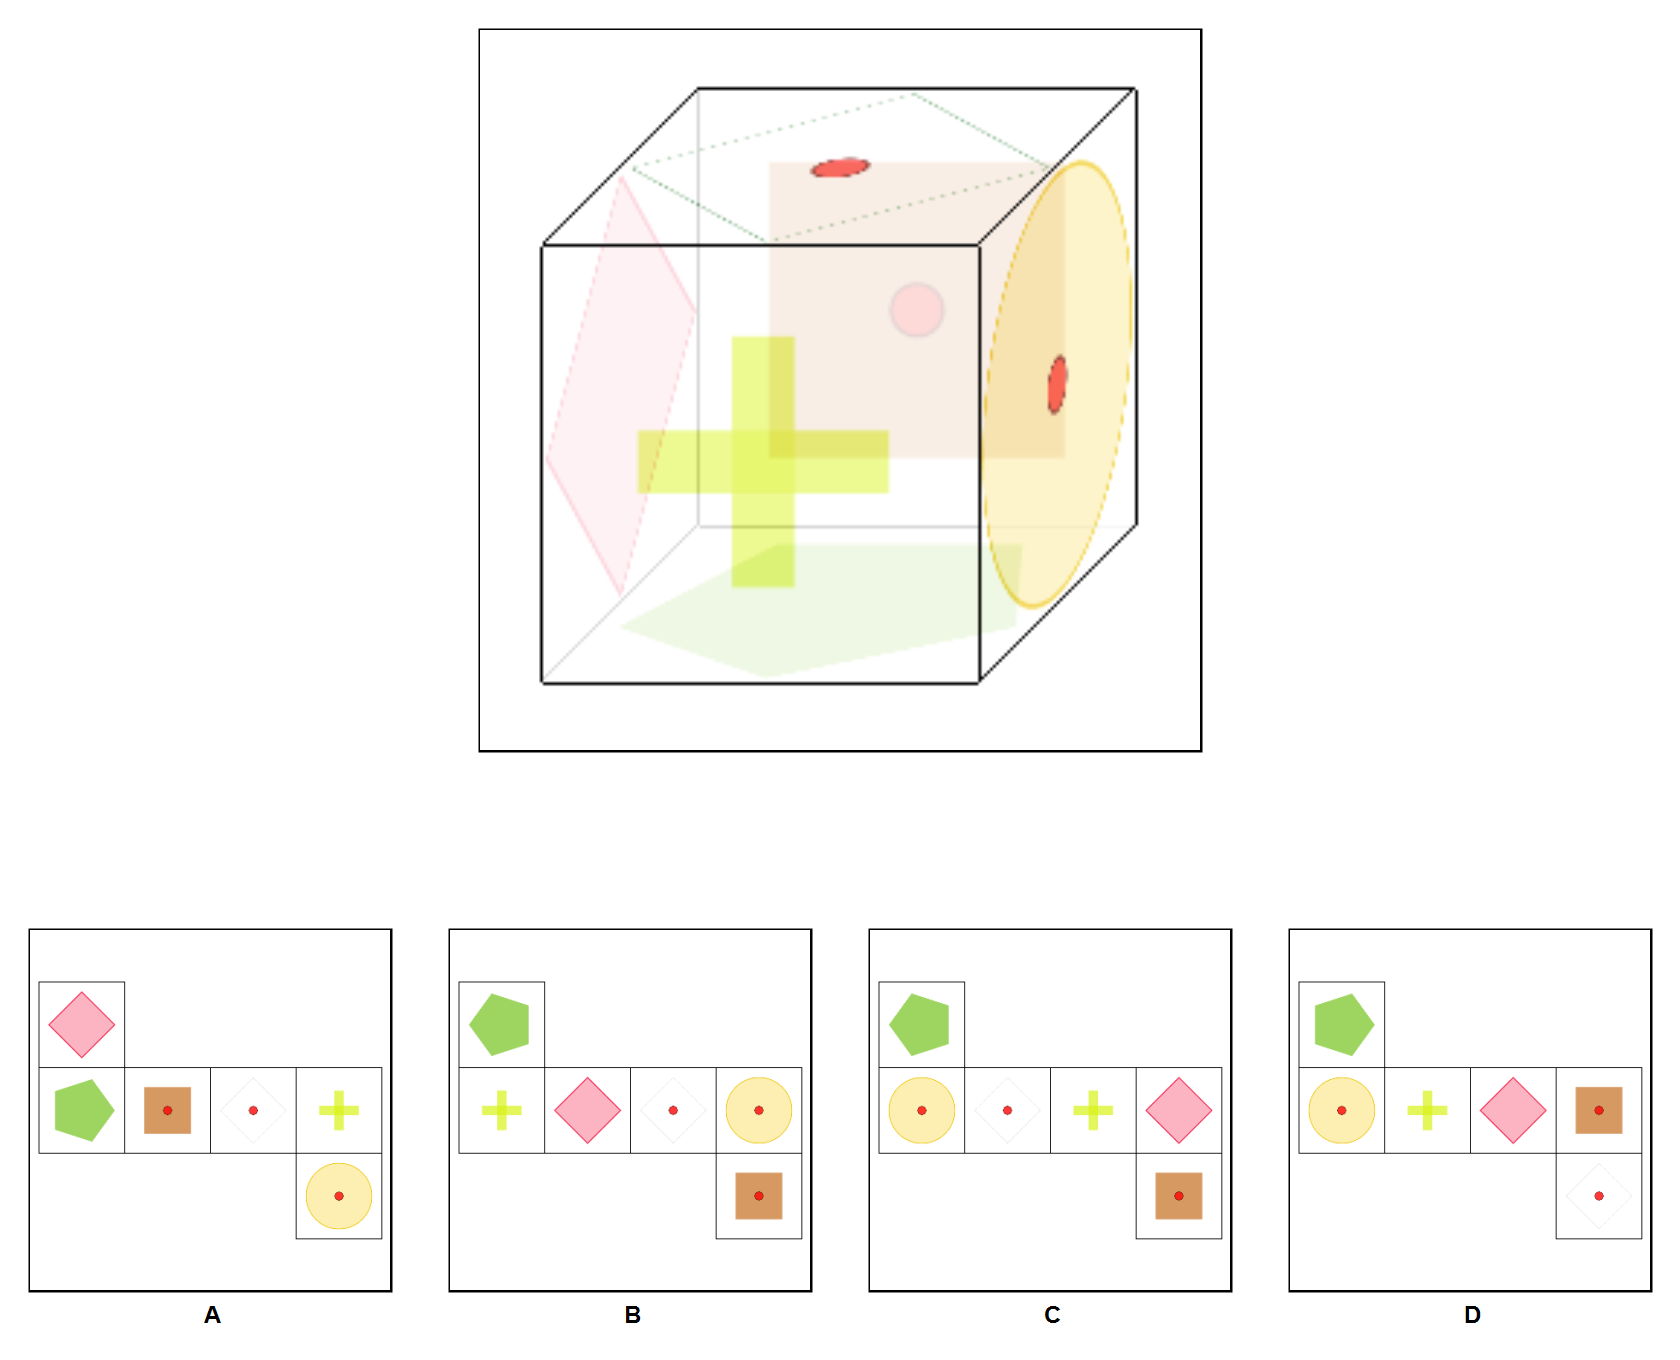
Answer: D